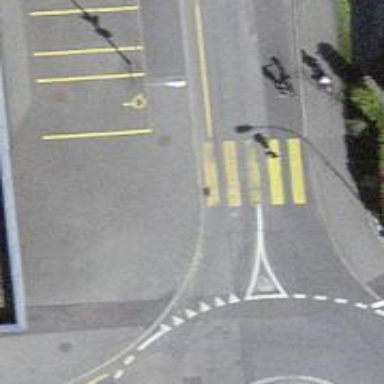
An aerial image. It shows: Kerb serving as barrier.